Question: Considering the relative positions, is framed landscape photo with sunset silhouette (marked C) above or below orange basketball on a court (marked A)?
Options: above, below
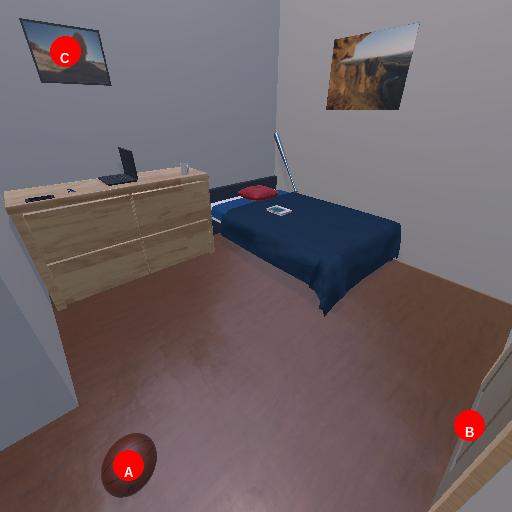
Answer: above